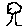
Label: tree